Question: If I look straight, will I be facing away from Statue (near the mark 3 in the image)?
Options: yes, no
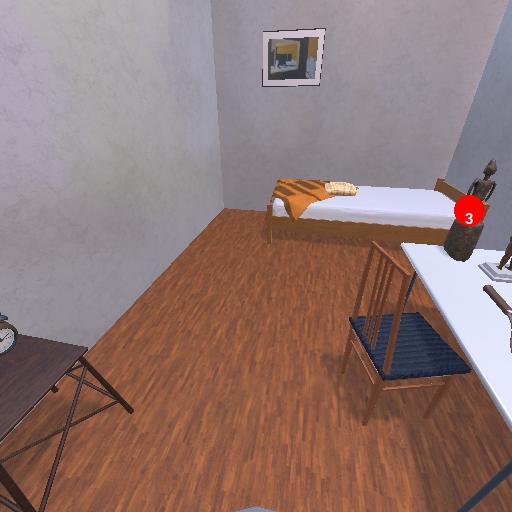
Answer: yes